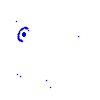
Particle: electron